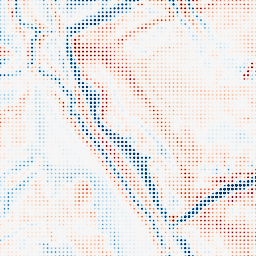
Category: multiscale
Decomposition family: dog_multiscale
Decomposition parameters: sigma_ratio: 1.4
n_scales: 3
base_sigma: 2
Upsampling method: sinc_blackman
Upsampling parameters: scale: 8
kernel_size: 4
Upsampling scale: 8